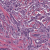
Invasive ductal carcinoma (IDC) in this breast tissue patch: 1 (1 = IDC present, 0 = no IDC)